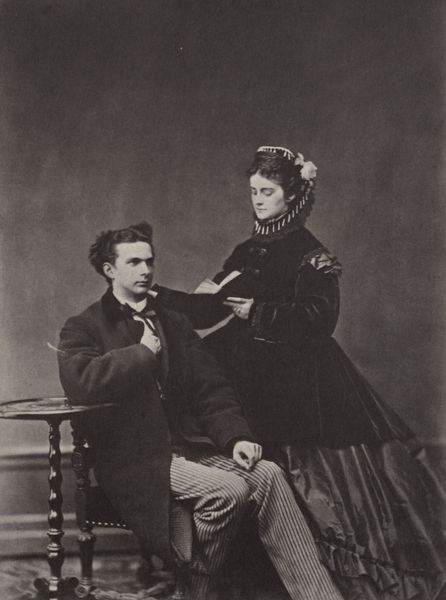
Titel: König Ludwig II. und seine Verlobte, Prinzessin Sophie, Herzogin in Bayern
Künstler: Joseph Albert
Standort: München
Institution: Geheimes Hausarchiv
Schlagwörter: dunkel, gruppe, hand, mann, schatten, weiß, sitzen, blume, blumen, elegant, frau, frisur, geste, grau, hintergrund, hut, kleid, licht, profil, raum, schmuck, schwarz, stuhl, tisch, zimmer, blick, dame, haus, rose, haube, rock, schleife, teppich, anzug, hemd, hose, jacke, mütze, wand, arm, barock, falten, kleidung, kragen, samt, stehen, bildnis, herr, hände, innenraum, portrait, porträt, tischbein, boden, gewand, haare, mantel, pose, sessel, sitzend, stehend, familie, mutter, paar, locken, prinzessin, schulter, seide, beine, kopfbedeckung, papier, haltung, romantik, könig, ernst, lesen, sitzt, gestreift, streifen, tischchen, schoß, knie, aufstützen, knöpfe, fliege, sakko, ring, foto, fotografie, photographie, doppelportrait, doppelporträt, buch, bayern, münchen, steht, schwarz-weiß, pelzjacke, napoleon, heft, photo, biedermeier, ehepaar, gestus, seiten, blickrichtung, schreiben, leder, familienbild, elisabeth, schreibt, porträit, buchseiten, fotographie, klassik, kopfschmuck, marie, hofdame, sohn, vorlesen, gedrechselt, fot, kaiserin, ludwig, verlobung, schwaz, zuhause, schreibend, ludwig ii, kini, leopold, sissi, albert, hode, nadar, thronfolger, könig ludwig i., daguerotypie, kppfschmuck, liest, mentel, sit7en, stillstand, verharren, sophie, liszt, stehtisch, gestreifte hose, daguerroetypie, marie von preußen, sophie in bayern, schwarz-weiiß